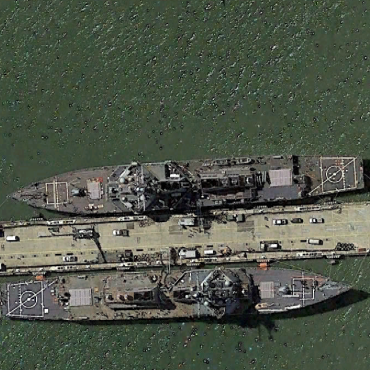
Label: destroyer